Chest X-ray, PA view. Patient: 22 years old, sex M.
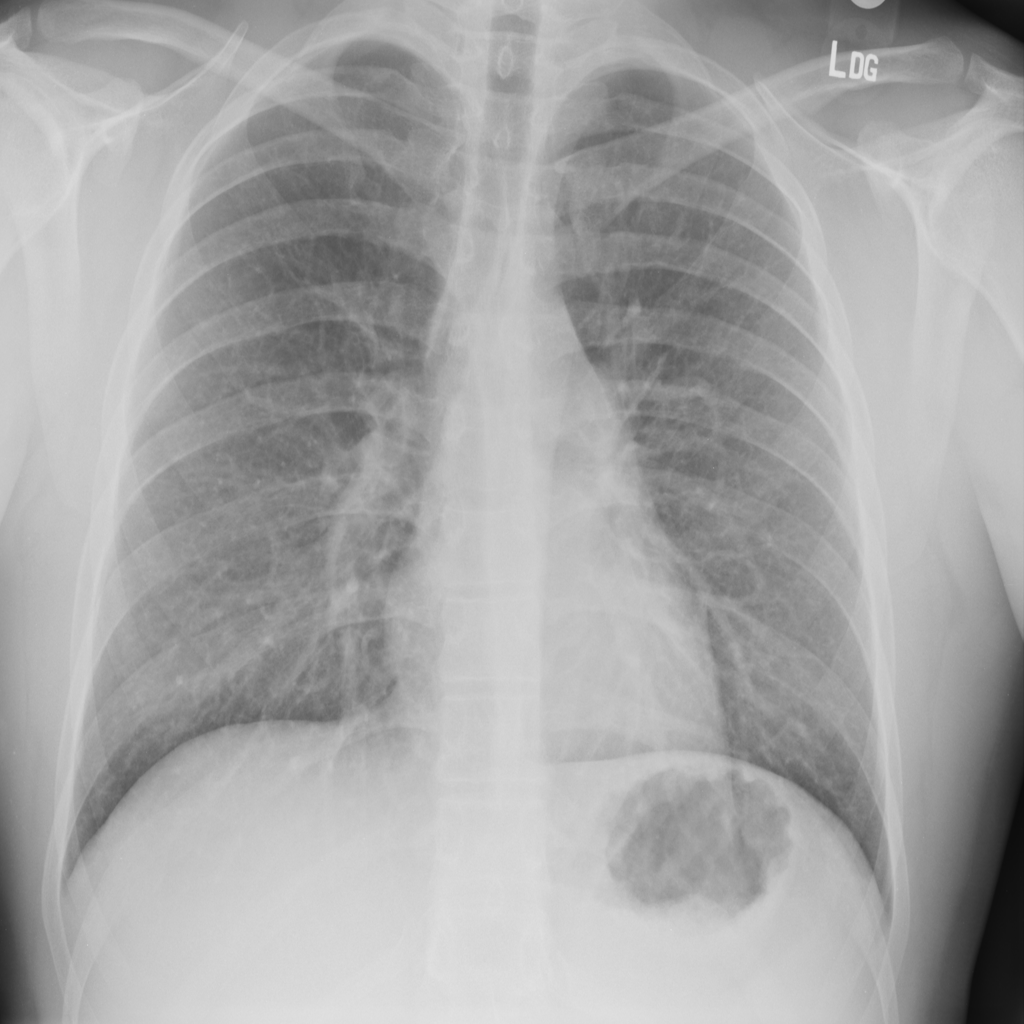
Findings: No Finding